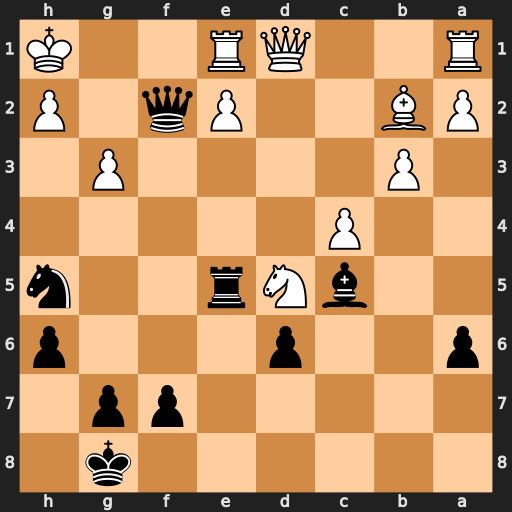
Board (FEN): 6k1/5pp1/p2p3p/2bNr2n/2P5/1P4P1/PB2Pq1P/R2QR2K
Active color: b
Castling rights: -
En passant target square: -
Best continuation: Nxg3+ hxg3 Rh5#